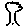
Label: tree